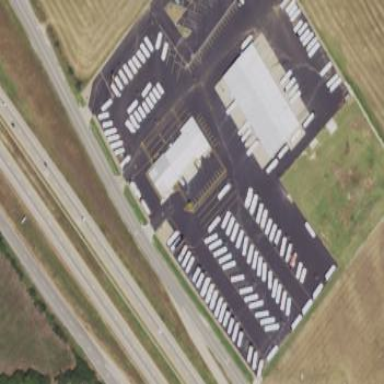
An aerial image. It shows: Caravan shop.